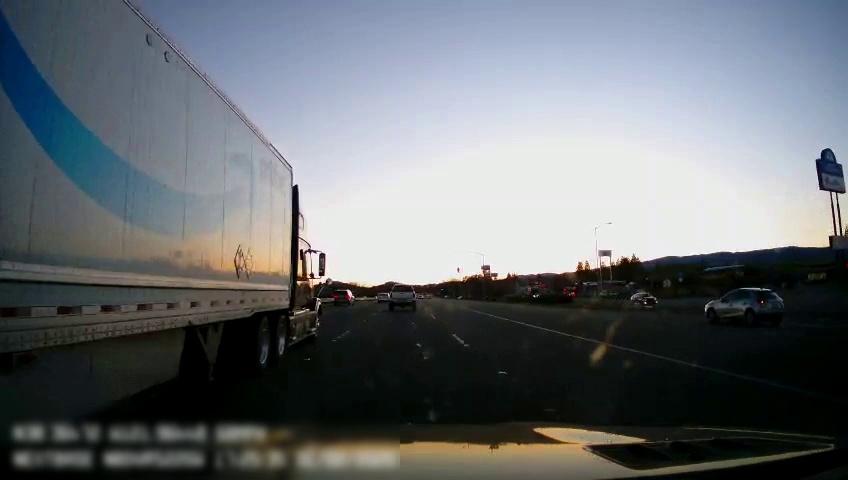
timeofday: Dusk/Dawn/Twilight
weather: Cloudy
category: Drivable Space
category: Vehicles | Car
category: Vehicles | SUV
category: Vehicles | Truck
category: Vehicles | SUV
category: Vehicles | Car
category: Vehicles | Truck
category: Lanes | Current Lane
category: Lanes | Alternate Lane
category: Lanes | Alternate Lane